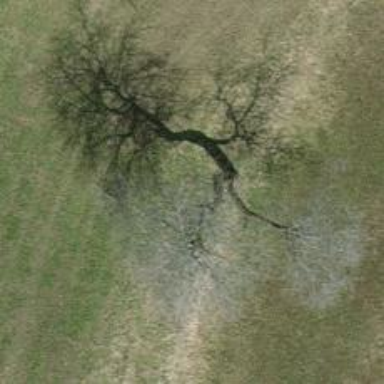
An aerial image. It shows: Urban area featuring tree as natural element.